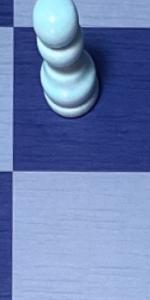
Label: Empty